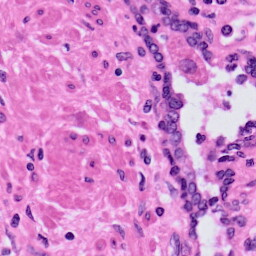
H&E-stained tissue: Prostate